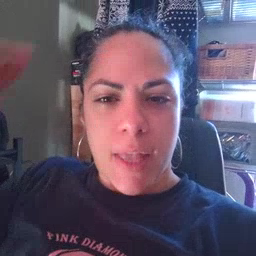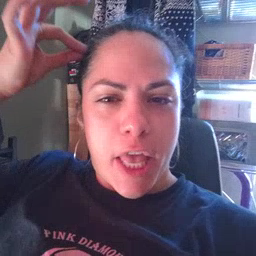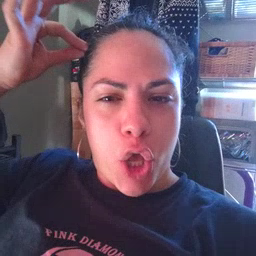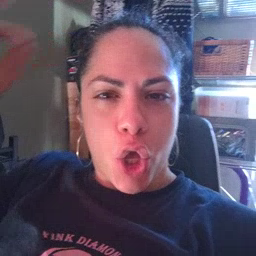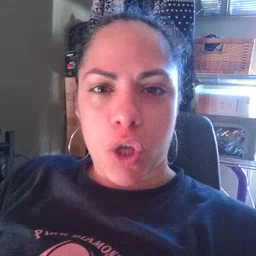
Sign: hair